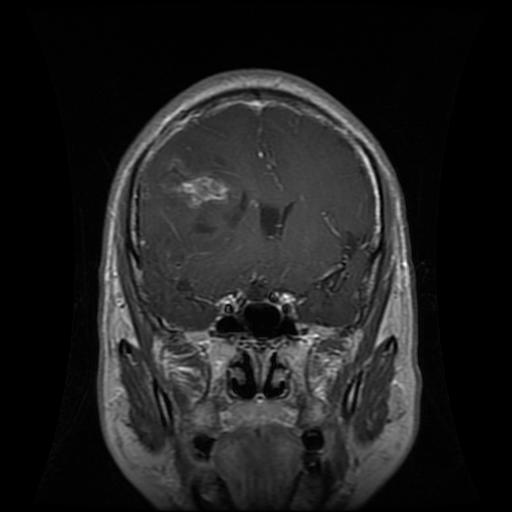
Label: glioma